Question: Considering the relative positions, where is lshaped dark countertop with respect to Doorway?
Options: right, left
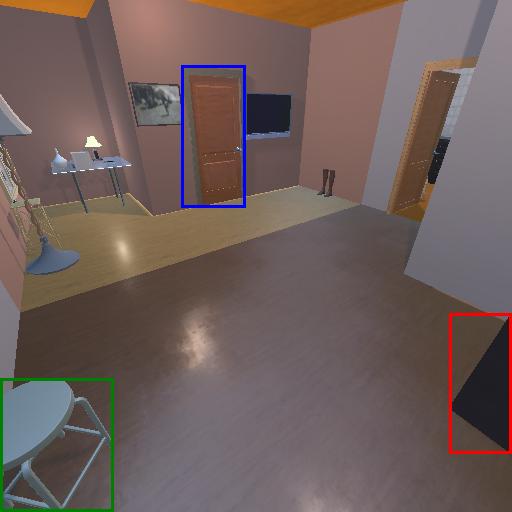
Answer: right